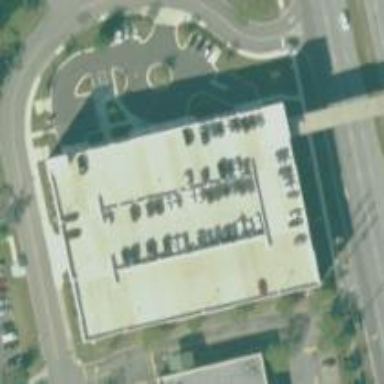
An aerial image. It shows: Multi-storey parking building.